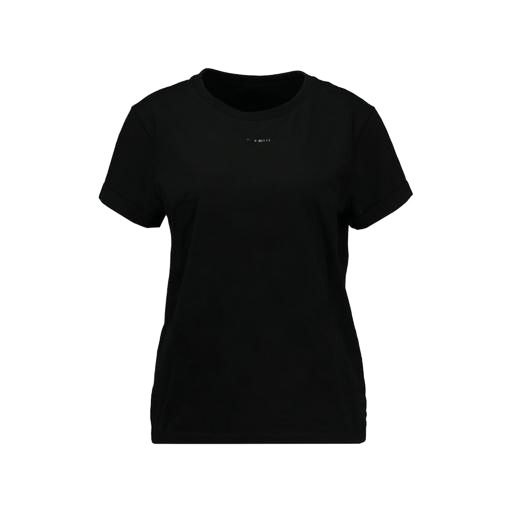
black women’s ua t-shirt, black woman's tee, black plus size printed t-shirt only macy, white background